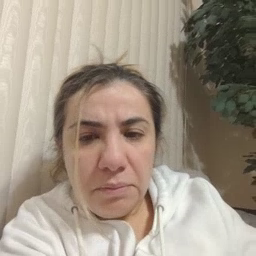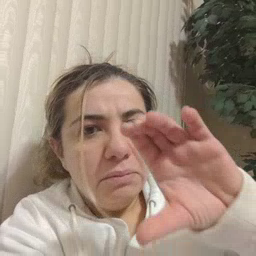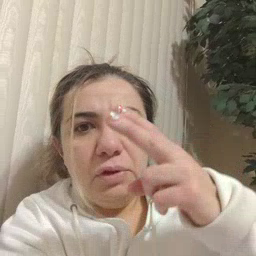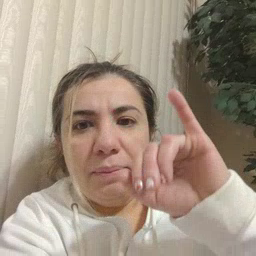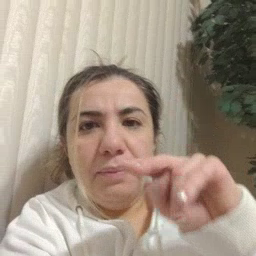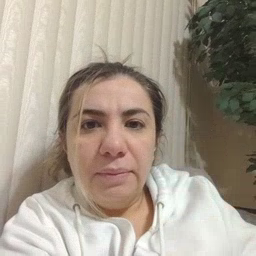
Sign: chin